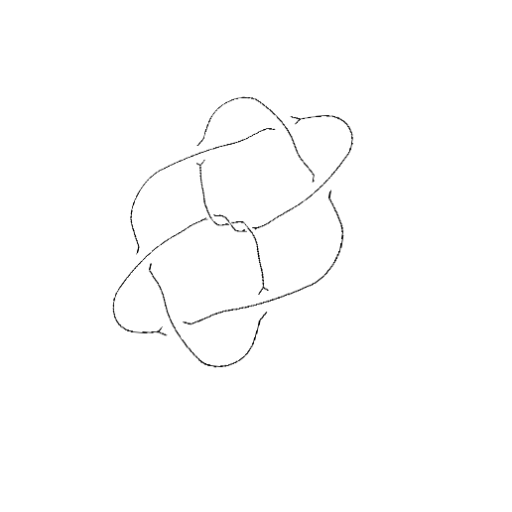
Crossing number: 9